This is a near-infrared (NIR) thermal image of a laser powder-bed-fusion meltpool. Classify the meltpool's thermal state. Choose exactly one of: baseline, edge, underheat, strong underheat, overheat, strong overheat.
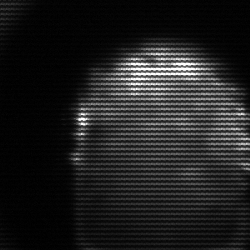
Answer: baseline